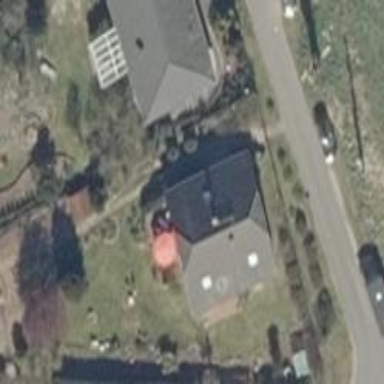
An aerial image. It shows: Half-hipped roof house.